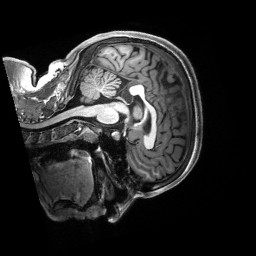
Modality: T1w
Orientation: sagittal
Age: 19
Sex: female
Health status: healthy
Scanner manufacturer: siemens
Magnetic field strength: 3 T
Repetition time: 2.5 s
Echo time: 0.00222 s